Конец нити математического маятника, проходит через маленькое отверстие в потолке. Этот конец начинают тянуть с очень маленькой скоростью (см. рисунок).
Меняется ли горизонтальная амплитуда колебаний (максимальное отклонение по горизонтали) маятника? Если да, то как?
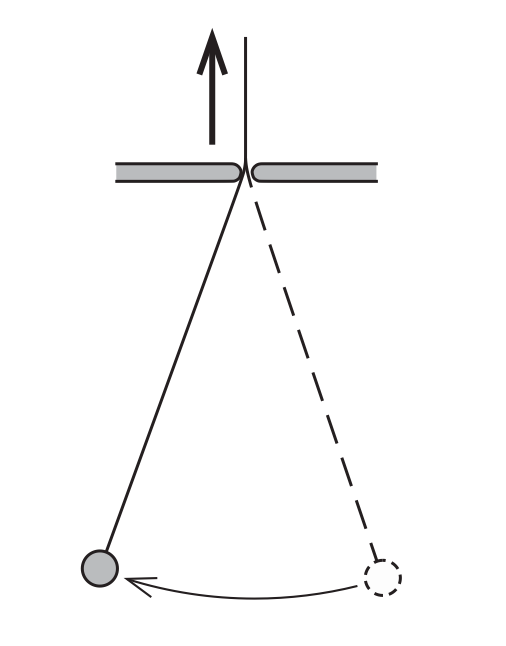
Ответ: Меняется - уменьшается
Темы:
T, ★★, Механика, Колебания, 200 задач, Параметрические колебания